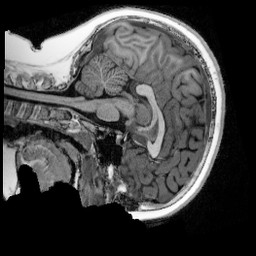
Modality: UNIT1_denoised
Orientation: sagittal
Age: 10
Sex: male
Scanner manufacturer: siemens
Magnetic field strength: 3 T
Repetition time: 4 s
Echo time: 0.00303 s